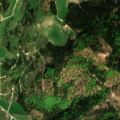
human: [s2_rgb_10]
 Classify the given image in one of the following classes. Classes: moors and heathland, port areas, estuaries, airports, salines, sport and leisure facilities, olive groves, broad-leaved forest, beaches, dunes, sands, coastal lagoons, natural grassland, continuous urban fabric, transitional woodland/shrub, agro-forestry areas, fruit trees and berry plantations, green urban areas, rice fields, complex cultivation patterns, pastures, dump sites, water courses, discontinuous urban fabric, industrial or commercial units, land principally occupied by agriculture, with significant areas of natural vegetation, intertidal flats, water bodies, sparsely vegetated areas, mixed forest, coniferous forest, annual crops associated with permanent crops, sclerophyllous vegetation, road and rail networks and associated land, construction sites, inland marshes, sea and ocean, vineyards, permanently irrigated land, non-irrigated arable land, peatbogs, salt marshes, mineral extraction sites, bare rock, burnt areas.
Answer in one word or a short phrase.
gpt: pastures, broad-leaved forest, coniferous forest, mixed forest